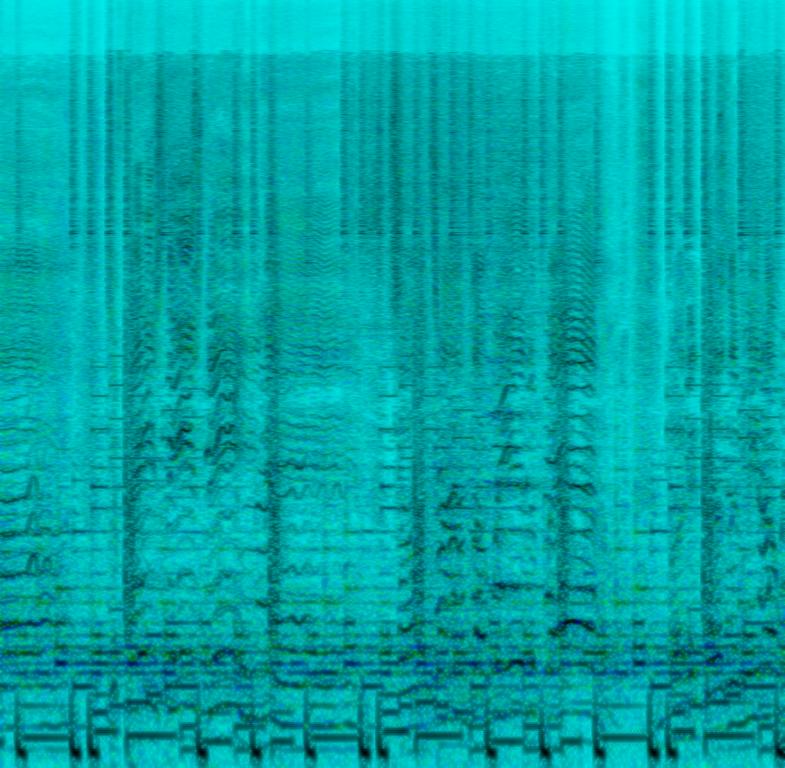
This is a hip-hop music piece. There is a duo of one male and one female vocal singing in a way that resembles rapping. The beat has an electric guitar and a bass guitar playing a groovy tune. The rhythmic background consists of an electronic drum beat. The atmosphere is urban. This piece could be playing in the soundtrack of a crime movie where the characters are doubting their actions.